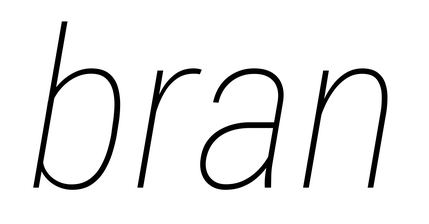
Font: Roboto-Italic_Condensed_Thin_Italic